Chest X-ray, AP view. Patient: 33 years old, sex F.
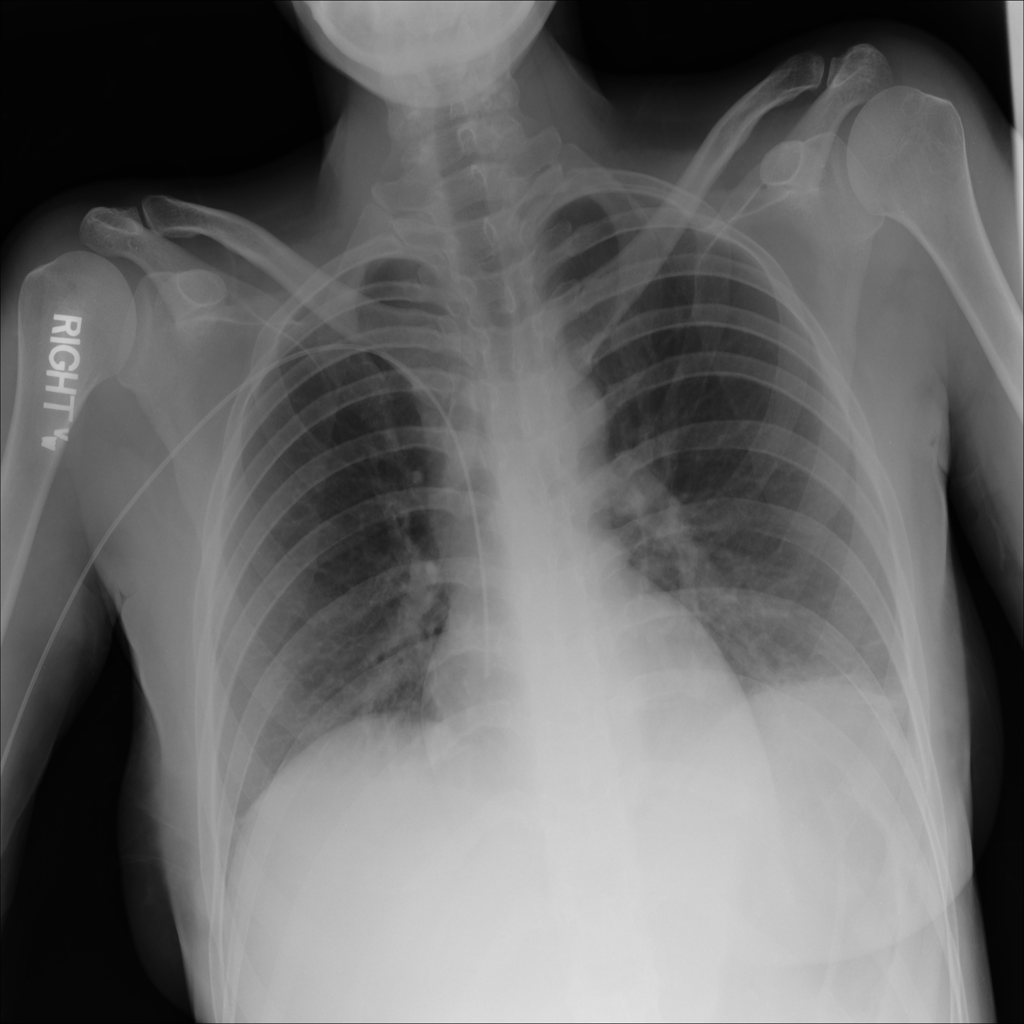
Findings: No Finding